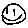
Label: smiley face